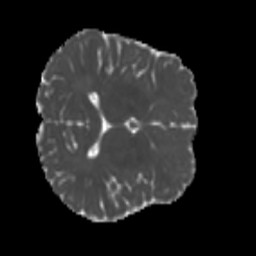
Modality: MD
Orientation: axial
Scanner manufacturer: siemens
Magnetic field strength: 3 T
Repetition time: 4 s
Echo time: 0.0594 s